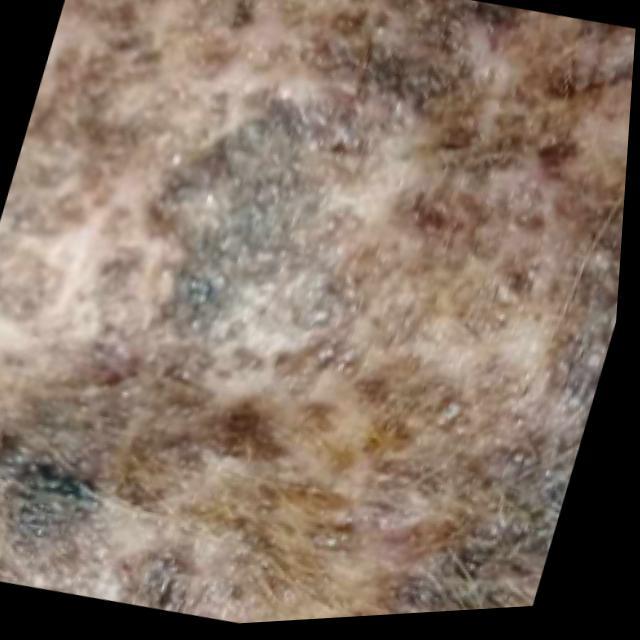
Canine demodicosis (Demodex mange) — caused by Demodex canis mites. Presents with alopecia, follicular papules, pustules, and comedones. Often localized on face and forelimbs.